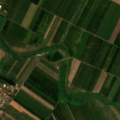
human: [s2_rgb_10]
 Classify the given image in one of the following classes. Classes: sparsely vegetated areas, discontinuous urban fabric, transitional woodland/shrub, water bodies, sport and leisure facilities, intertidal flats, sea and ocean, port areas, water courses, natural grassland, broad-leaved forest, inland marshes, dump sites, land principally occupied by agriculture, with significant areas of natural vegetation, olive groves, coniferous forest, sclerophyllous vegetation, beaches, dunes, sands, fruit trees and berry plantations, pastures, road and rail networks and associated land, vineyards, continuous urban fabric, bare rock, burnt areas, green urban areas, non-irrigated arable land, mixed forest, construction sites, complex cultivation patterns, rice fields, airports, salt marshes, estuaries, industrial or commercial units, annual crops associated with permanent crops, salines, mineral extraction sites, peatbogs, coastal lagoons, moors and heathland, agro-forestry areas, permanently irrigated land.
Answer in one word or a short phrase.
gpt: discontinuous urban fabric, non-irrigated arable land, complex cultivation patterns, inland marshes